Question: im attempting to create a query that counts the occurrence of rows containing a certain steamid64 of the player from multiple tables. As of now, the query isn't returning the proper count. It seems that if the 'propsCount' is 2 and the 'killsCount' is 1 then the killsCount will be 2 for some reason. It seems like its matching the highest value in the row.
Here is the query:
'''
SELECT users.steamid64, COUNT(props.steamid64) AS propsCount, COUNT(kills.steamid64) AS killsCount, COUNT(deaths.steamid64) AS deathsCount
FROM 'sl_players' AS users
LEFT JOIN 'sl_deathLogs' AS deaths ON users.steamid64 = deaths.steamid64
LEFT JOIN 'sl_killLogs' AS kills ON users.steamid64 = kills.steamid64
LEFT JOIN 'sl_propLogs' AS props ON users.steamid64 = props.steamid64
GROUP BY users.steamid64
'''
Here is the returned data:

In the picture you can see the propsCount and the killsCount of the second player are both 2. The propsCount should be 1 and the killsCount is the proper value. Any ideas why the propsCount column is matching the killsCount column? This seems to occur when the column has at least a value of 1 and when another column has a greater value, it will match the greater value.
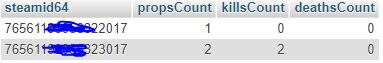
Answer: You should be aggregating the 'JOIN'. But if your matches for a given 'steamid64' are not too big the tables have a unique id, then you can use the 'COUNT(DISTINCT)' work-around:
'''
SELECT p.steamid64,
COUNT(DISTINCT pl.id) AS propsCount,
COUNT(DISTINCT kl.id) AS killsCount,
COUNT(DISTINCT dl.id) AS deathsCount
FROM sl_players p LEFT JOIN
sl_deathLogs dl
ON p.steamid64 = dl.steamid64 LEFT JOIN
sl_killLogs kl
ON p.steamid64 = kl.steamid64 LEFT JOIN
sl_propLogs pl
ON p.steamid64 = pl.steamid64
GROUP BY p.steamid64;
'''
I don't know what the id is really called in the tables.
A more general solution is to aggregate doing the 'JOIN' or to use subqueries:
'''
select p.steamid64,
(select count(*) from sl_propLogs pl where p.steamid64 = pl.steamid64) as propsCount,
(select count(*) from sl_killLogs kl where p.steamid64 = kl.steamid64) as killsCount,
(select count(*) from sl_deathLogs dl where p.steamid64 = dl.steamid64) as deathsCount
from sl_players p;
'''
This avoids the aggregation in the outer query. So, with appropriate indexes (on 'steamid64' in each of the log tables), it should be faster than the 'JOIN' method.